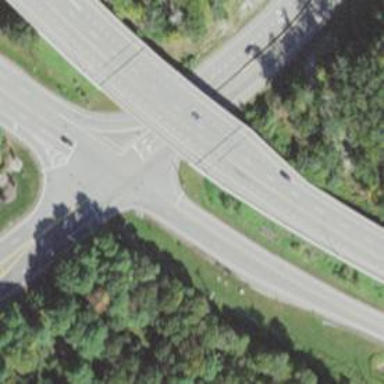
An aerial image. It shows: Trunk link highway with expressway features.